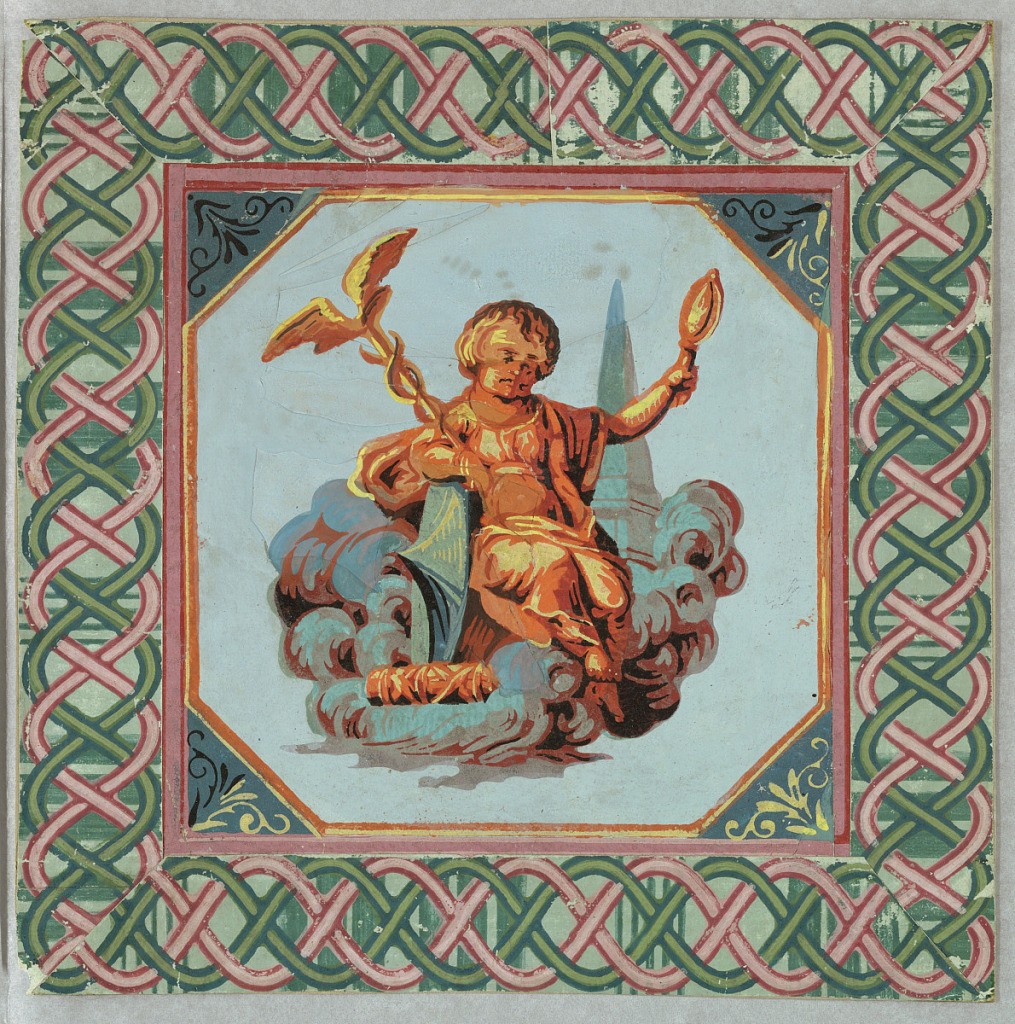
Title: Ornament
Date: ca. 1785
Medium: Block-printed on handmade paper
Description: Pieced square. In center, seated putto with caduceus and torch, in yellow, orange, and red, with foliage setting on a pale blue field. Surrounding this, a border of interlaced pink and green braiding on a green field.